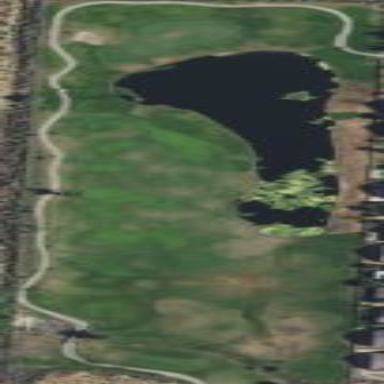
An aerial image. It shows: Rough area on grassy golf course.